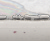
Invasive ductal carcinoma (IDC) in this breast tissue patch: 0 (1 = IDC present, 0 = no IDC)